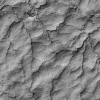
Atmospheric dust classification: not_dusty